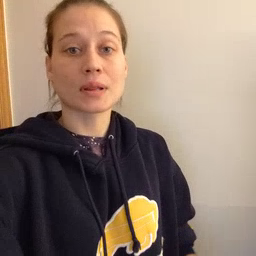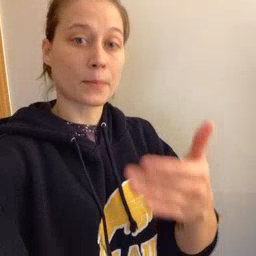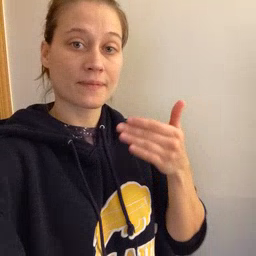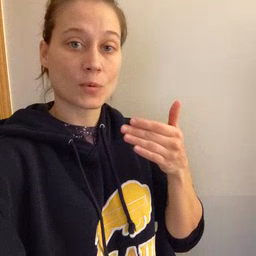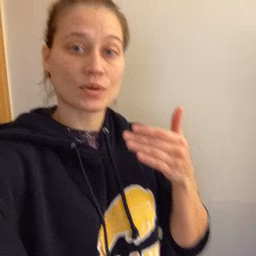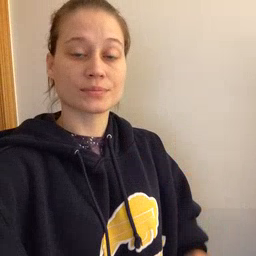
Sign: before